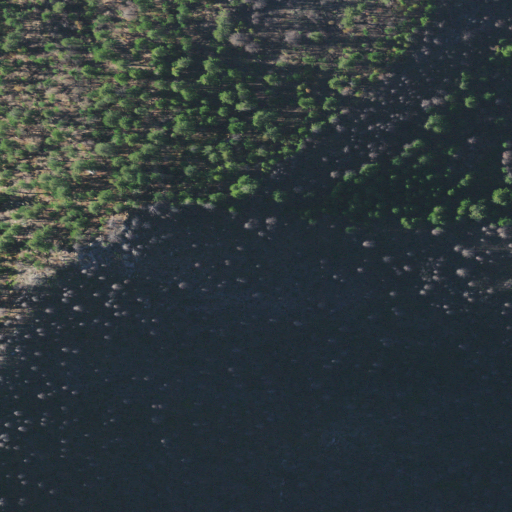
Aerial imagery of ridge(s) in Oregon named Lone Tree Ridge containing grassland, shrub, and evergreen forest